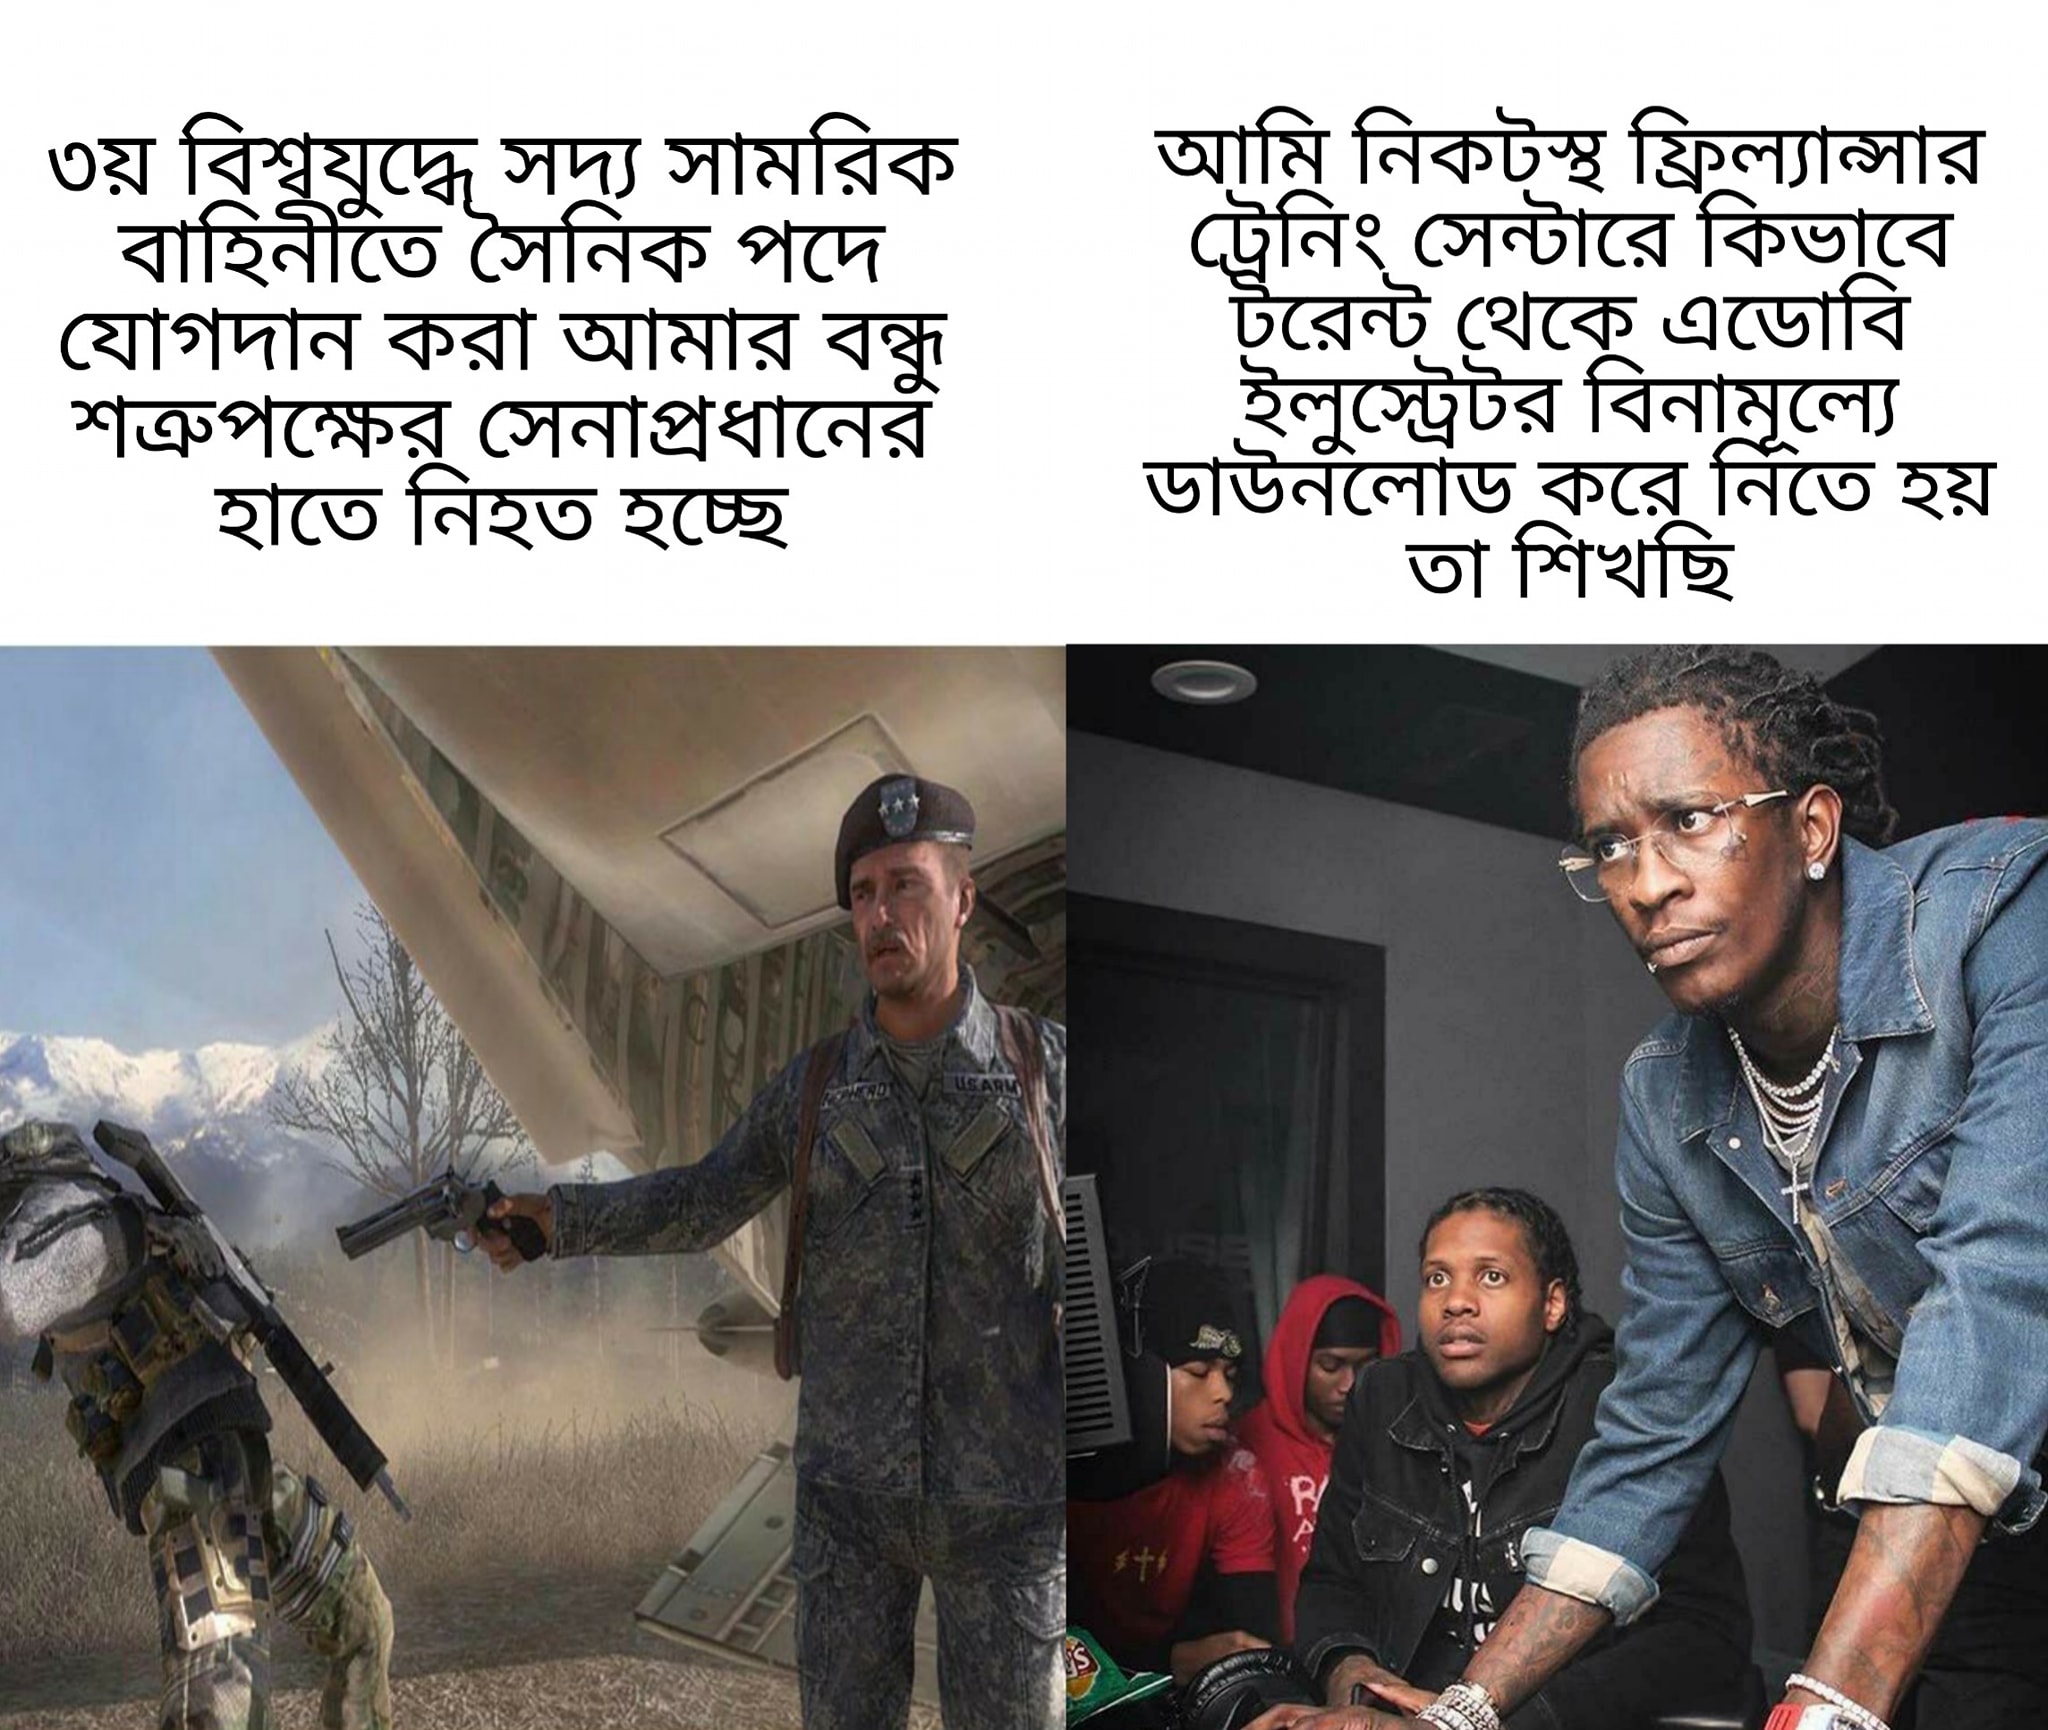
Caption: ৩য় বিশ্বযুদ্ধে সদ্য সামরিক বাহিনীতে সৈনিক পদে যোগদান করা আমার বন্ধু শত্রুপক্ষের সেনাপ্রধানের হাতে নিহত হচ্ছে     আমি নিকটস্থ ফ্রিলান্সার ট্রেনিং সেন্টারে কিভাবে টরেন্ট থেকে এডোবি ইলুস্ট্রেটির বিনামুল্যে ডাউনলোড করে নিতে হয় তা শিখছি
Label: non-hate